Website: apple
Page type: account-selection
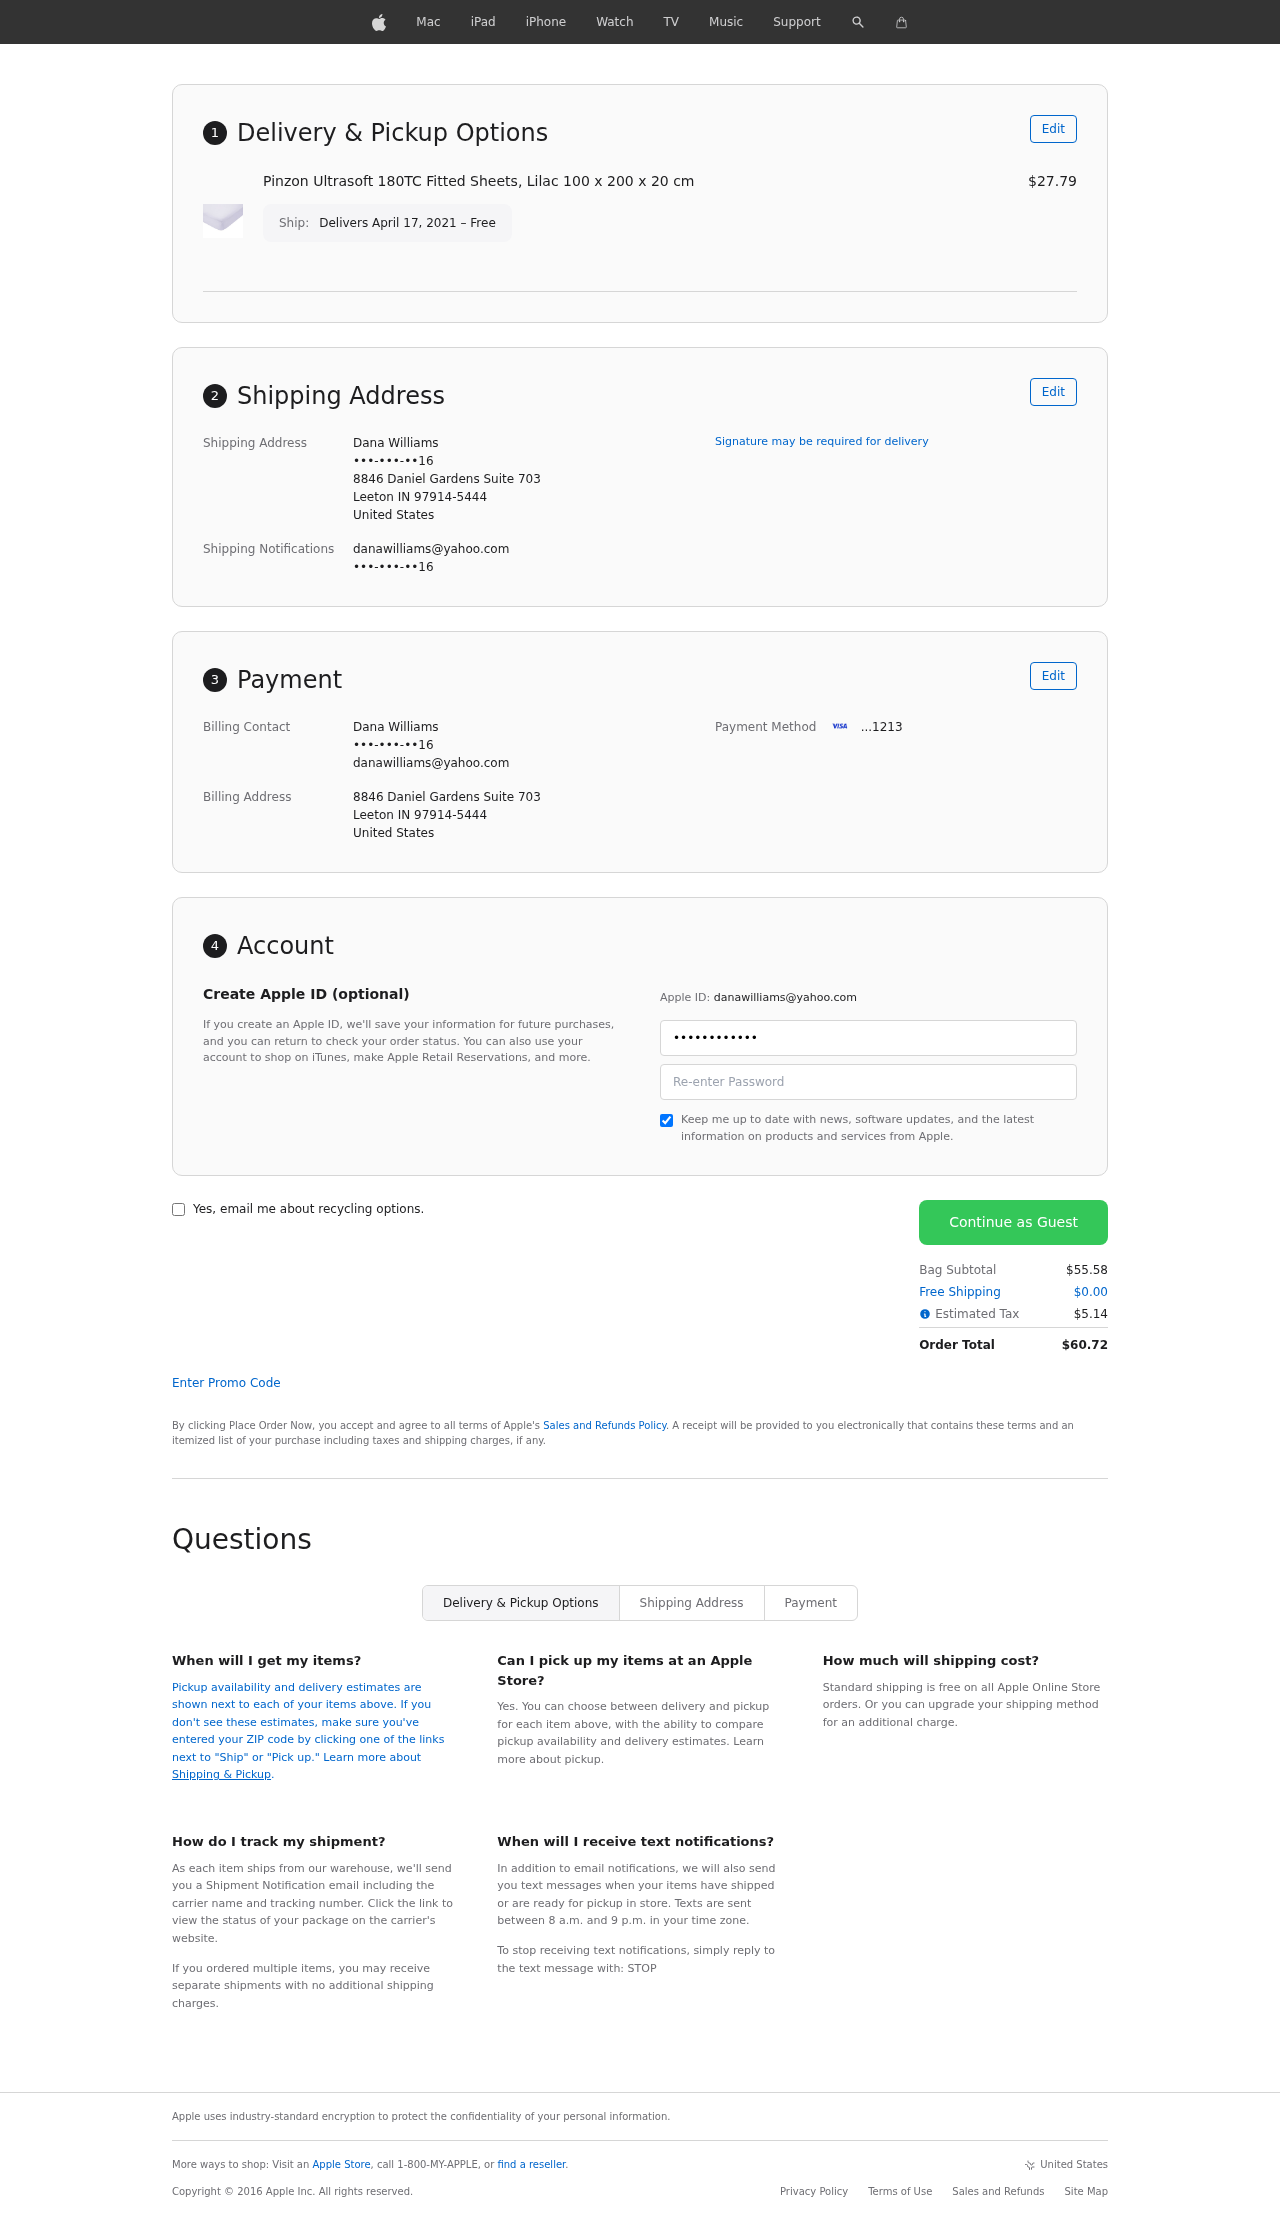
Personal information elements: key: PII_CARD_LAST4
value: ...1213
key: PII_CITY
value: Leeton
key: PII_COUNTRY
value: United States
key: PII_EMAIL
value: danawilliams@yahoo.com
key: PII_FULLNAME
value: Dana Williams
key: PII_PHONE
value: •••-•••-••16
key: PII_POSTCODE_FULL
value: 97914-5444
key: PII_POSTCODE_FULL
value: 97914
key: PII_STATE_ABBR
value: IN
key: PII_STREET
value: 8846 Daniel Gardens Suite 703
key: PII_PHONE2
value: •••-•••-••16
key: PII_FIRSTNAME
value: Dana
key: PII_LASTNAME
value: Williams
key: PII_FULLNAME2
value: Dana Williams
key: PII_FULLNAME3
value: Dana Williams
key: PII_FIRSTNAME2
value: Dana
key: PII_FIRSTNAME3
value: Dana
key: PII_LASTNAME2
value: Williams
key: PII_LASTNAME3
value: Williams
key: PII_FIRSTNAME_DERIVED
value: Dana
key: PII_LASTNAME_DERIVED
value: Williams
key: PII_FULLNAME_DERIVED
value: Dana Williams
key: PII_NAME_FULL_DERIVED
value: Dana Williams
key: PII_PHONE3
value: •••-•••-••16
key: PII_EMAIL2
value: danawilliams@yahoo.com
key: PII_EMAIL3
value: danawilliams@yahoo.com
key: PII_POSTCODE
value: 97914
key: PII_POSTCODE_EXT
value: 5444
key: PII_POSTCODE_NUMERIC
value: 97914
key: PII_POSTCODE_EXT_NUMERIC
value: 5444
Product elements: key: PRODUCT1_NAME
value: Pinzon Ultrasoft 180TC Fitted Sheets, Lilac 100 x 200 x 20 cm
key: PRODUCT1_PRICE
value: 27.79
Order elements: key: ORDER_DELIVERY_DATE
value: Delivers April 17, 2021 – Free
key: ORDER_SUBTOTAL
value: $55.58
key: ORDER_SHIPPING_COST
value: $0.00
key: ORDER_TAX
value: $5.14
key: ORDER_TOTAL
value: $60.72